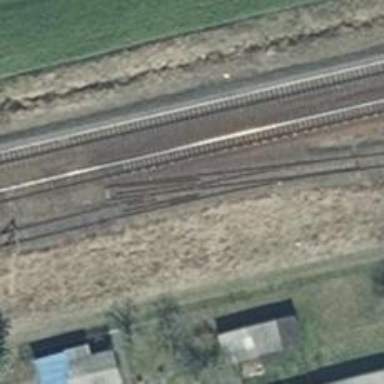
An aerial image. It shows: Abandoned railway.